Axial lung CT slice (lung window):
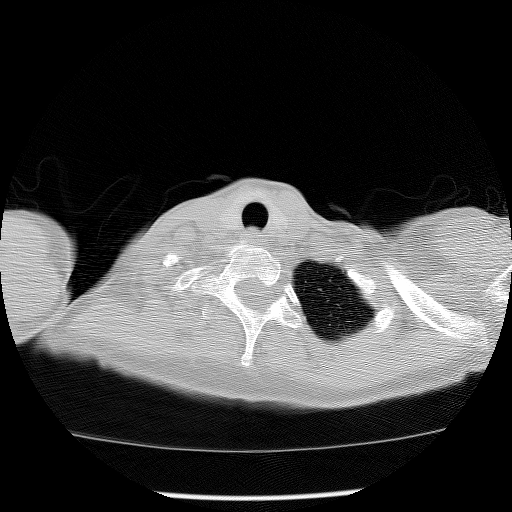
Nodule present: no